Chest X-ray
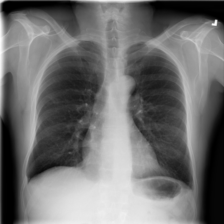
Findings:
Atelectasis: negative
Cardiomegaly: negative
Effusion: negative
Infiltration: negative
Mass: negative
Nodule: negative
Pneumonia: negative
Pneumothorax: negative
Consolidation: negative
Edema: negative
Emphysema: negative
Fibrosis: negative
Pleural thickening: negative
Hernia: negative